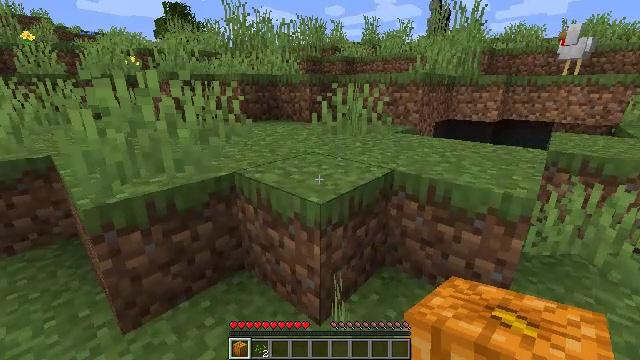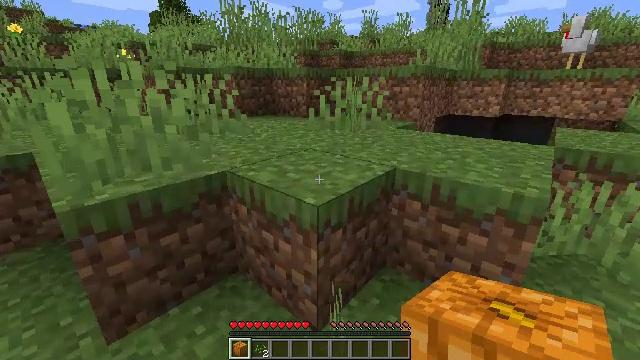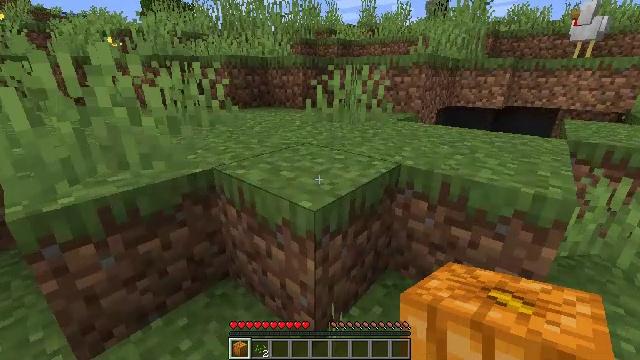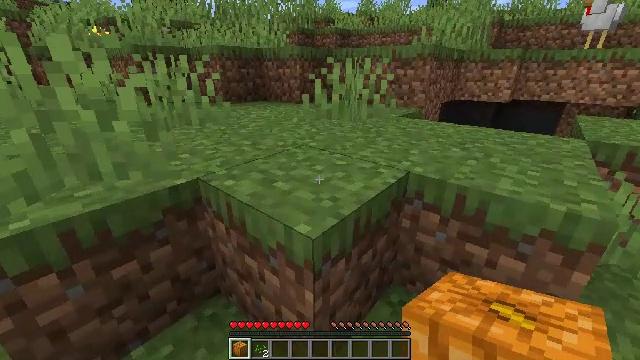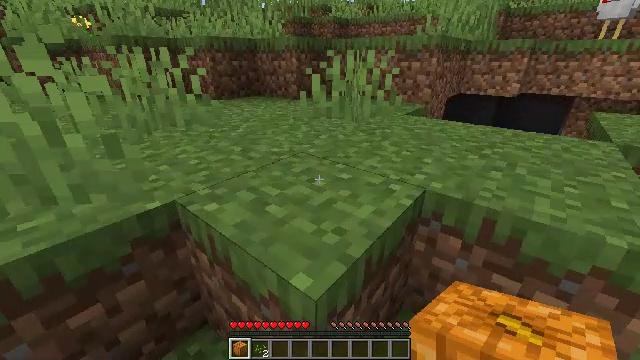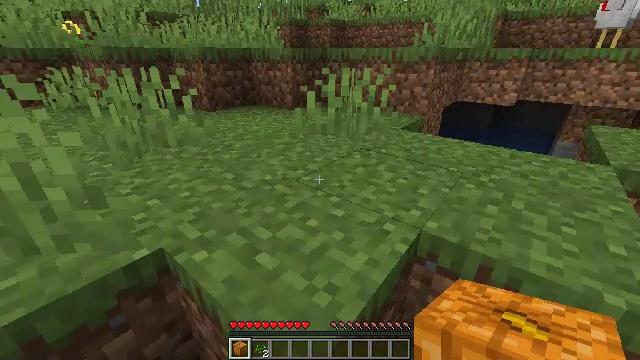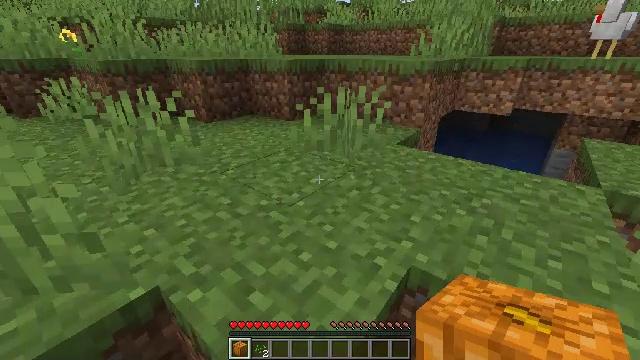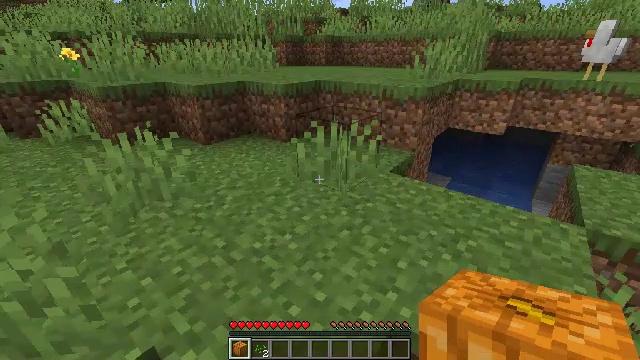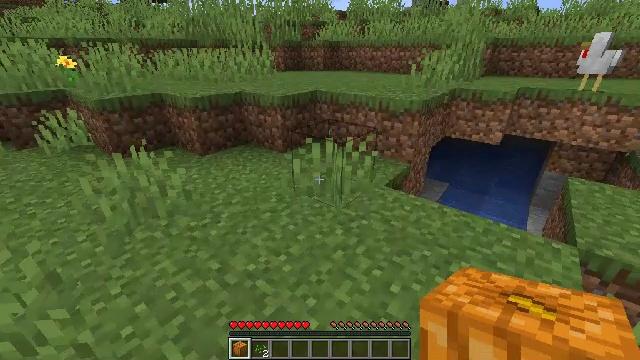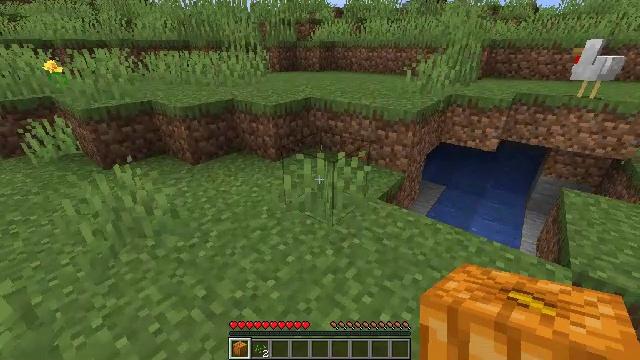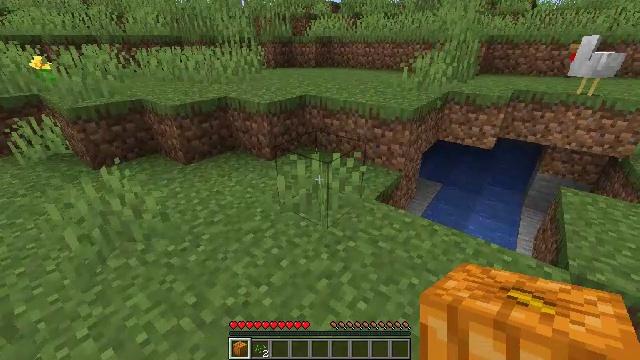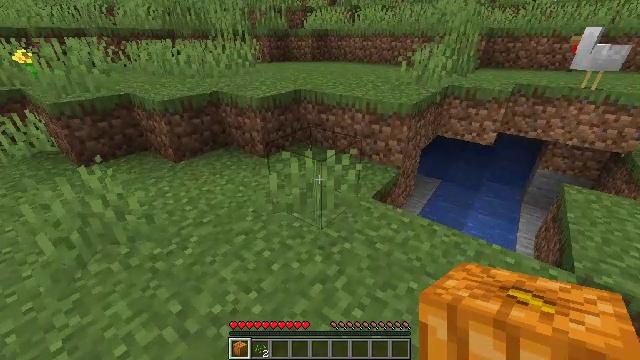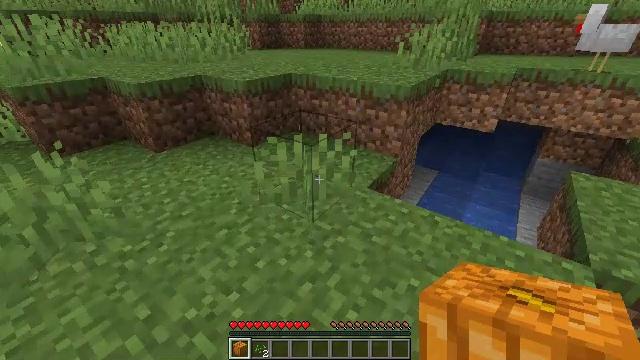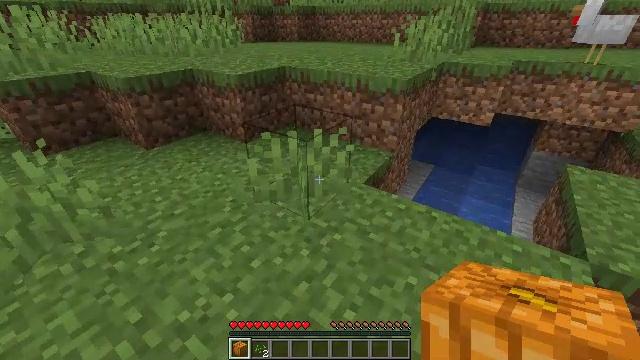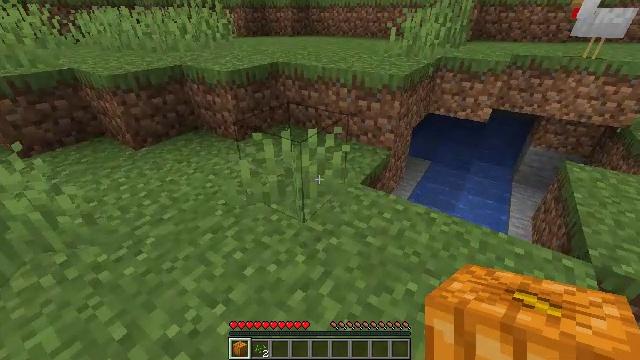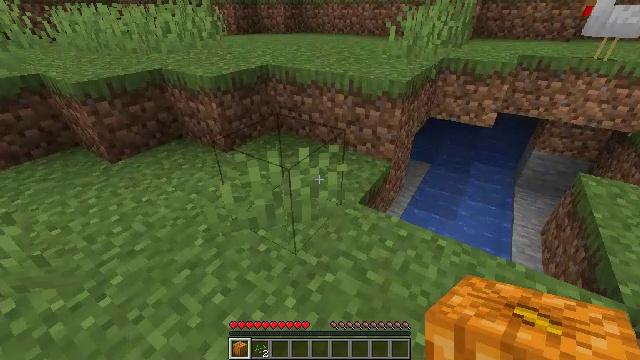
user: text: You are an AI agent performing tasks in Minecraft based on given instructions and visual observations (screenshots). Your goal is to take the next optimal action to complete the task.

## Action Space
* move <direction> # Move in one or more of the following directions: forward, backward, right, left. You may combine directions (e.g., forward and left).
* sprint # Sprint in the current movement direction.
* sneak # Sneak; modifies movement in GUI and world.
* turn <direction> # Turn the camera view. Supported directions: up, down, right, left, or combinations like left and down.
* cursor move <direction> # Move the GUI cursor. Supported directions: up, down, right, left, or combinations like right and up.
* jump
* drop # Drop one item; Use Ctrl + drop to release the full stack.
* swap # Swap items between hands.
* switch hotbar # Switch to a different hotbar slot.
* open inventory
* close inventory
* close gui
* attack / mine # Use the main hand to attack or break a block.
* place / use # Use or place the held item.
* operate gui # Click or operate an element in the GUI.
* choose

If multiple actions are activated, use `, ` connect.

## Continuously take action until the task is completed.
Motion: motion action
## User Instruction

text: Mine grass block from the ground.
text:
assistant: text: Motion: move forward, turn down
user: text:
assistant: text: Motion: move forward, turn down
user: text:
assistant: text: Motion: move forward, turn down
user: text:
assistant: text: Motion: move forward, turn down
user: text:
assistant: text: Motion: move forward, jump
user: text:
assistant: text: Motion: move forward, jump
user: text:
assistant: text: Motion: move forward, jump
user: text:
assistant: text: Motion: move forward, jump
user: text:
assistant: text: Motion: move forward, turn down, jump
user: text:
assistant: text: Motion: move forward, jump
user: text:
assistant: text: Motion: move forward
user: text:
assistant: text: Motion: move forward, turn right and down
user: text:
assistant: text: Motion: move forward, turn right and down
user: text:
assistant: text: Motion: move forward, turn right
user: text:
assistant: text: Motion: move forward
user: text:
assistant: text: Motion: move forward
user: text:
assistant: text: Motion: move forward
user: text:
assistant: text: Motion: move forward
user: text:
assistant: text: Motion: move forward, turn left and down
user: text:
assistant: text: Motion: move forward, turn left
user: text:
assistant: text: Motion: move forward
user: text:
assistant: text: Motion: move forward
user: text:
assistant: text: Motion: move forward
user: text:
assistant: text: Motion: move forward, jump
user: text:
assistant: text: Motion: move forward, jump
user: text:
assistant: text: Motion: move forward, jump
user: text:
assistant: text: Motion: move forward, jump
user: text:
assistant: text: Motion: move forward, jump
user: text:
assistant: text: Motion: move forward, jump
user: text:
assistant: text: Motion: move forward, jump